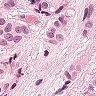
Metastatic tissue present: yes